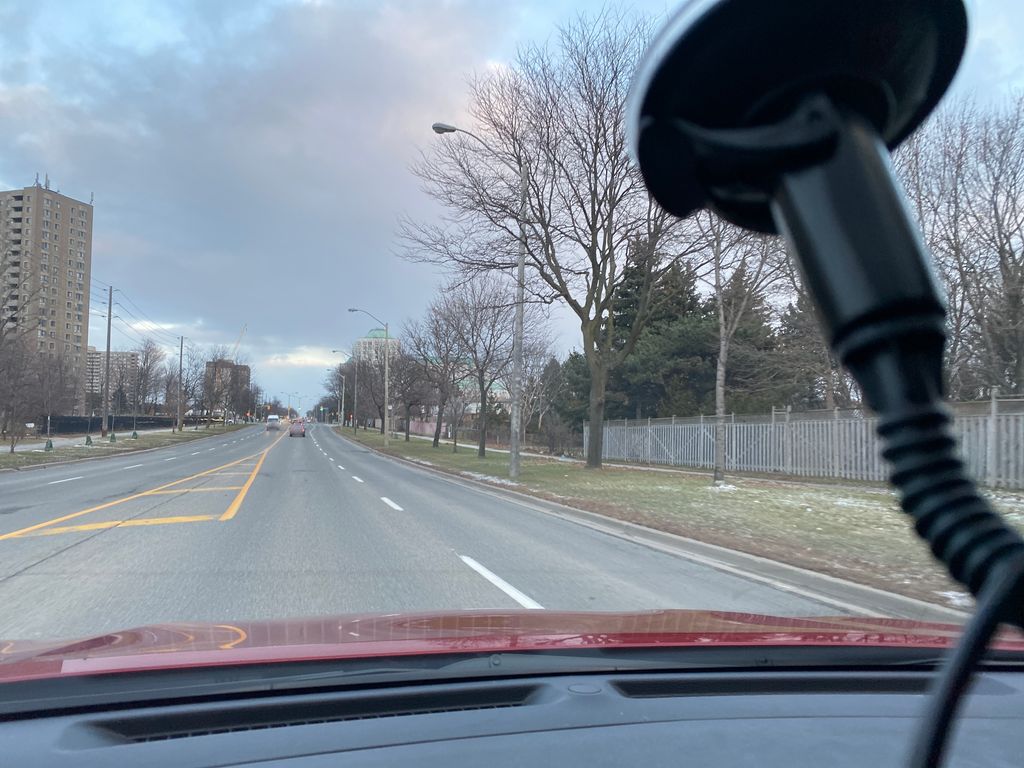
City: toronto